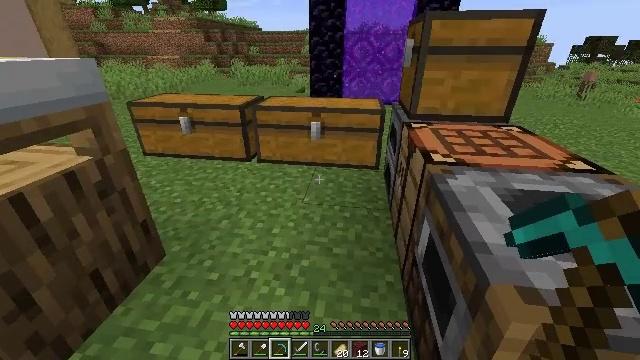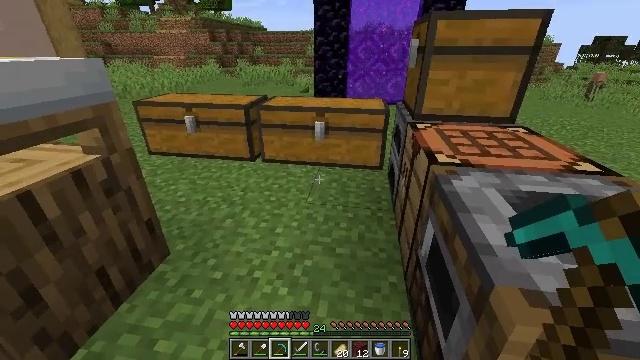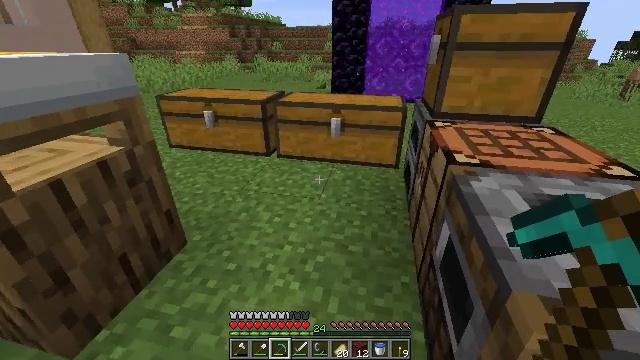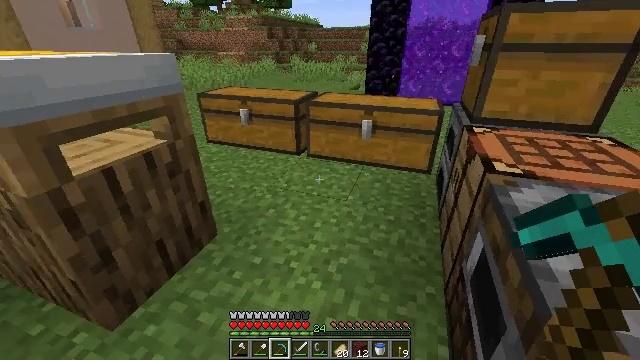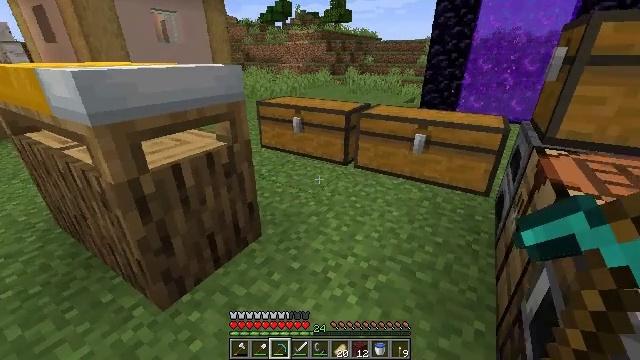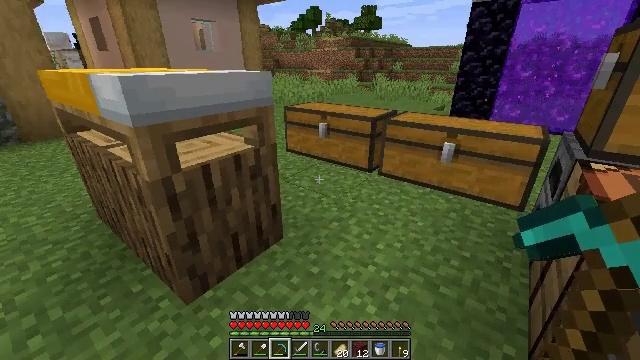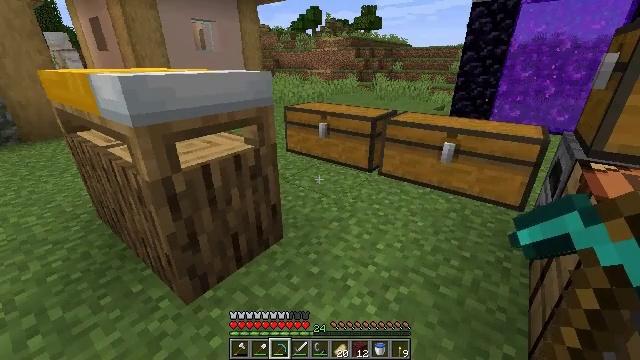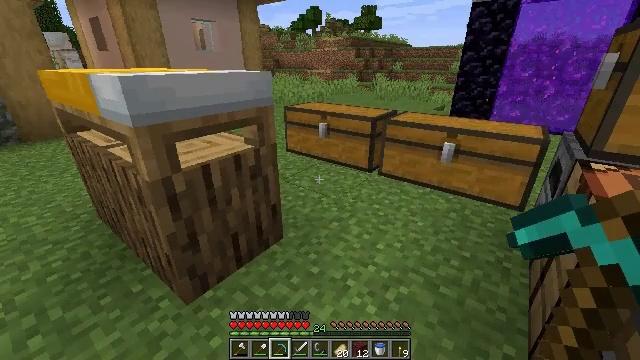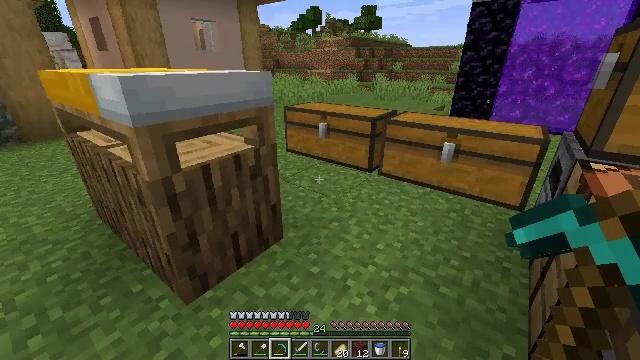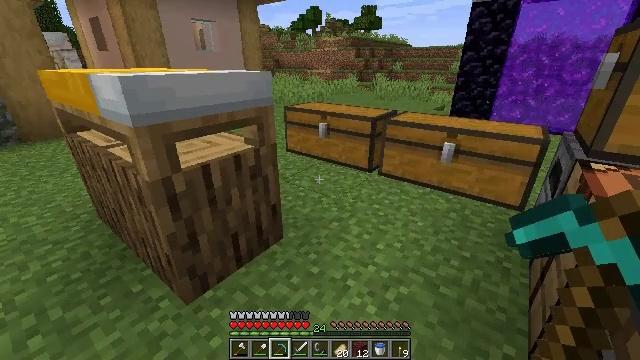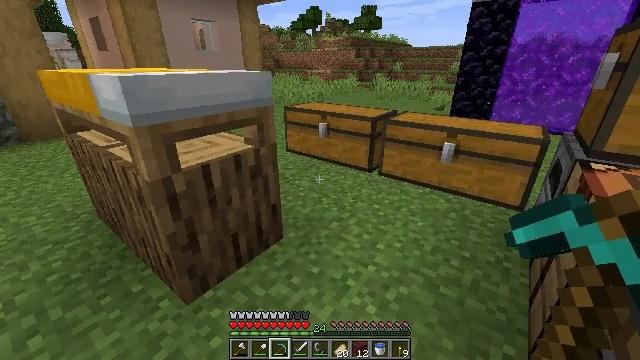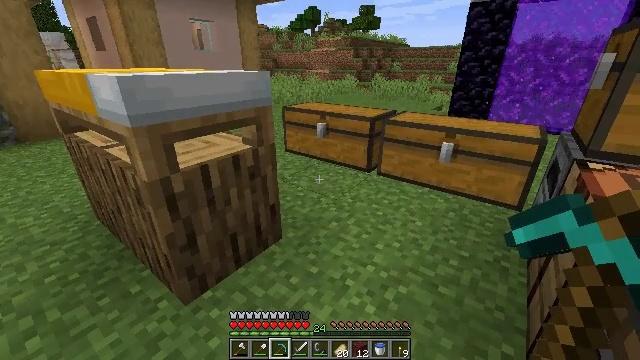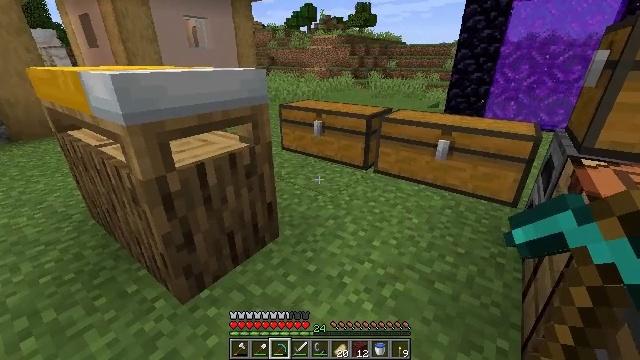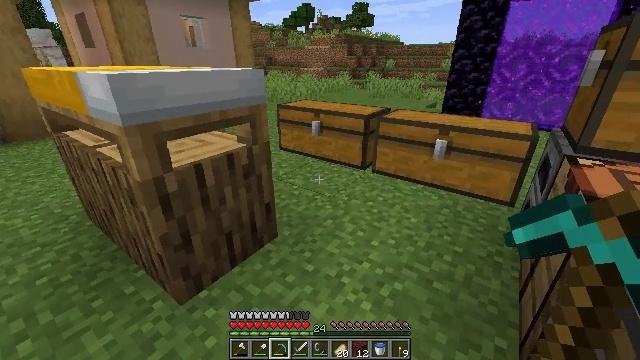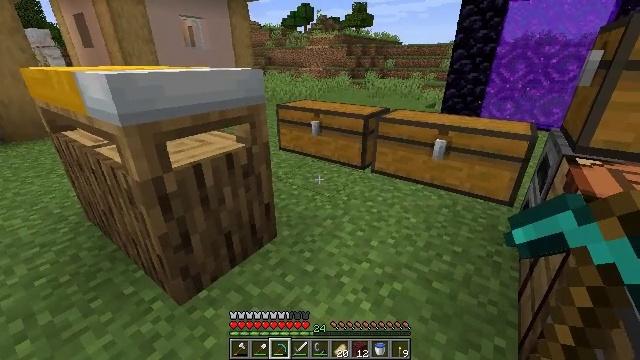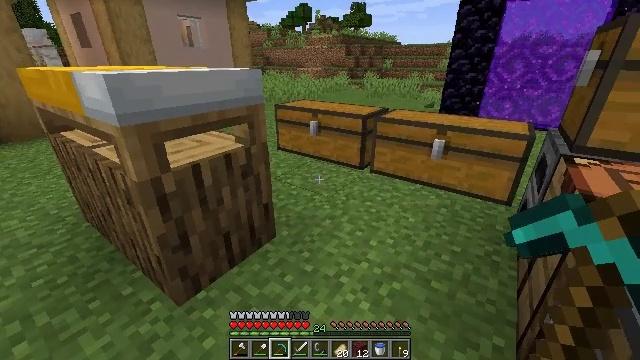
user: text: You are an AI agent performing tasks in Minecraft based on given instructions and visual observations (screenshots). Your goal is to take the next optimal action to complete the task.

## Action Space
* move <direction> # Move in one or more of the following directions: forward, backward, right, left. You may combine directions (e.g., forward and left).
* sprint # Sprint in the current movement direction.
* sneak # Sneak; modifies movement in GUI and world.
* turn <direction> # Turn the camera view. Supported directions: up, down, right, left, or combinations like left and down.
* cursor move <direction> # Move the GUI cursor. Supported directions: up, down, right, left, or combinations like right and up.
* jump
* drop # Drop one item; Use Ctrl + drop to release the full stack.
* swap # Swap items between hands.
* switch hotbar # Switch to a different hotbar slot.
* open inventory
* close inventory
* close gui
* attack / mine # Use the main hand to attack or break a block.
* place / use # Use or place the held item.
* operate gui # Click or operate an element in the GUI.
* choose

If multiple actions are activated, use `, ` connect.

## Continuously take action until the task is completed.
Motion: motion action
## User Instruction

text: Open the crafting table and craft stone stairs.
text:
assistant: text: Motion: no_op
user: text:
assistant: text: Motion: turn left
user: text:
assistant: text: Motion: turn left
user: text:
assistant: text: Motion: turn left and up
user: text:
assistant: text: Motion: turn left and up
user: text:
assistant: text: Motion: no_op
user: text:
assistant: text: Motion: no_op
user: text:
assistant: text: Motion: no_op
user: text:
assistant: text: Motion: no_op
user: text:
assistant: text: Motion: no_op
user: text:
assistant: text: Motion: no_op
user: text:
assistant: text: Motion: no_op
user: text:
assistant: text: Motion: no_op
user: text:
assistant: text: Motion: no_op
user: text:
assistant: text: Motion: no_op
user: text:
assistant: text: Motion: no_op
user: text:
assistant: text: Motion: no_op
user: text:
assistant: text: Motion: no_op
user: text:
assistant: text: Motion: no_op
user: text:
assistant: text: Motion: turn right
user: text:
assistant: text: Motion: turn right
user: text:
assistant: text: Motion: no_op
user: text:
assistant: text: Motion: no_op
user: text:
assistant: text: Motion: no_op
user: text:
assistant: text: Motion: no_op
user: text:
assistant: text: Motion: turn right
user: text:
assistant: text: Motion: turn right
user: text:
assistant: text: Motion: move forward and move left, turn right and down
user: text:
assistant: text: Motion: move forward and move left, turn right and down
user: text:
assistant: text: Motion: move forward and move left, turn right and down